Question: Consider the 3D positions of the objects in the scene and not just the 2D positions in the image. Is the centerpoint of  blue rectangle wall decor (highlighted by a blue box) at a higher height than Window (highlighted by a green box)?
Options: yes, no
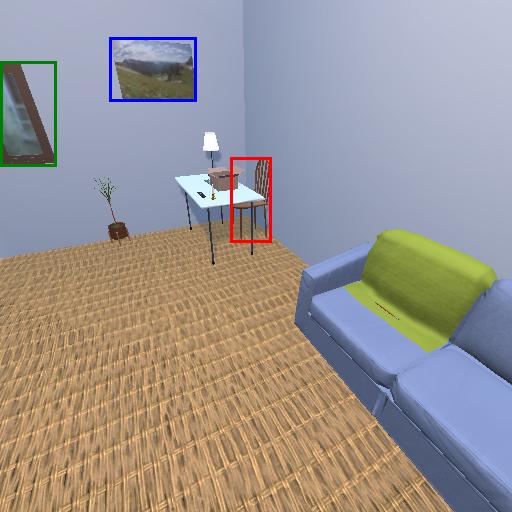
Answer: yes